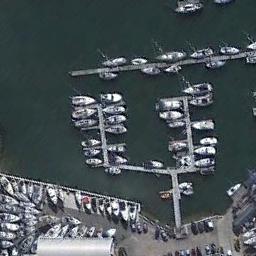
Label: harbor